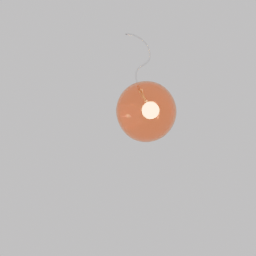
Label: lighting